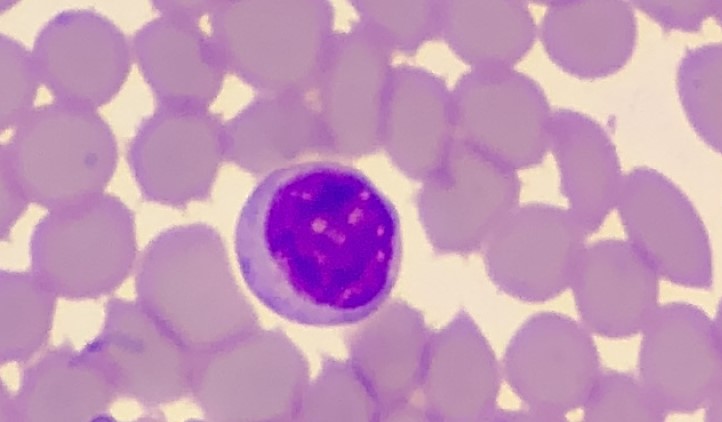
White blood cell type: Lymphocyte